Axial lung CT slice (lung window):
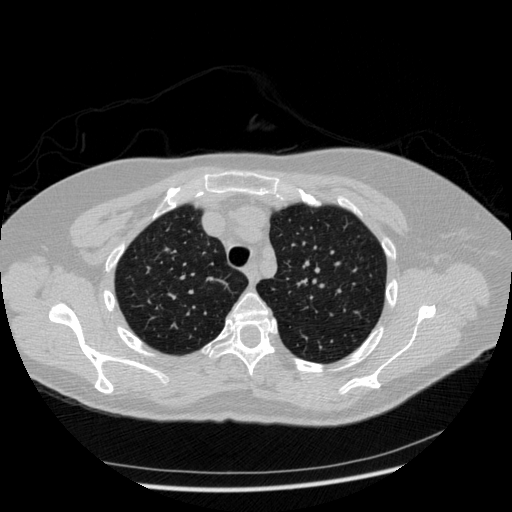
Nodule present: no